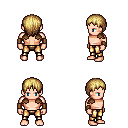
a pixel art fantasy rpg character, male body template, human, light skin, leather shoulder armor, gold greaves, blonde plain hairstyle, leather bracers, four views (front, back, left, right), 2x2 character sprite sheet, small pixel art, hard edges, no anti-aliasing